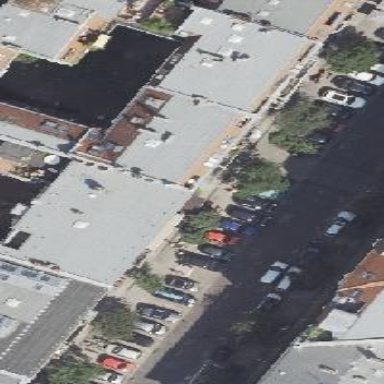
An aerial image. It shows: Street side parking area with sett surface.